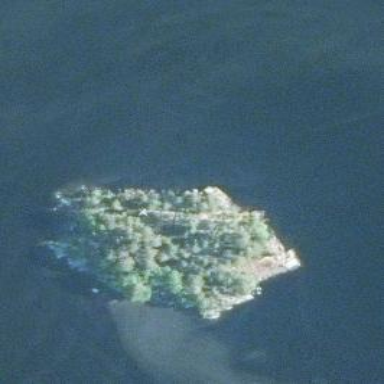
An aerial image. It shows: Islet surrounded by woodland.